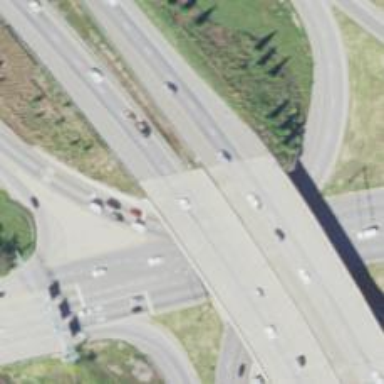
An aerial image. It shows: Motorway bridge.